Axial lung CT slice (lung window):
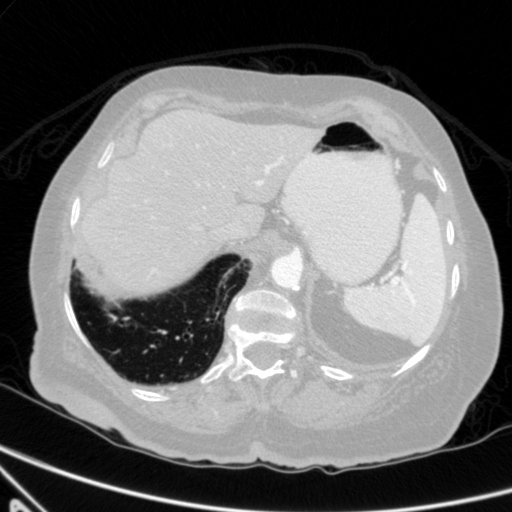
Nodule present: no